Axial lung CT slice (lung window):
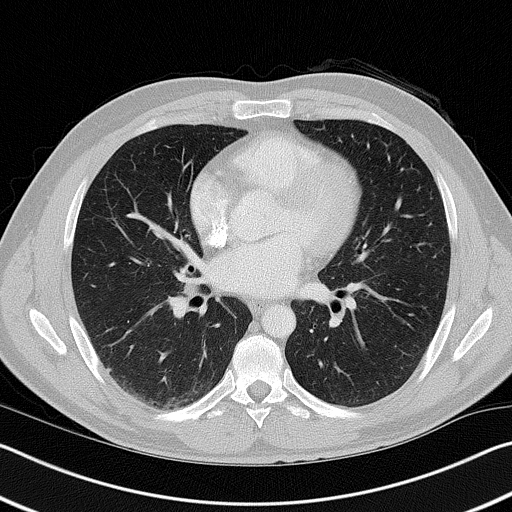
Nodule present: no